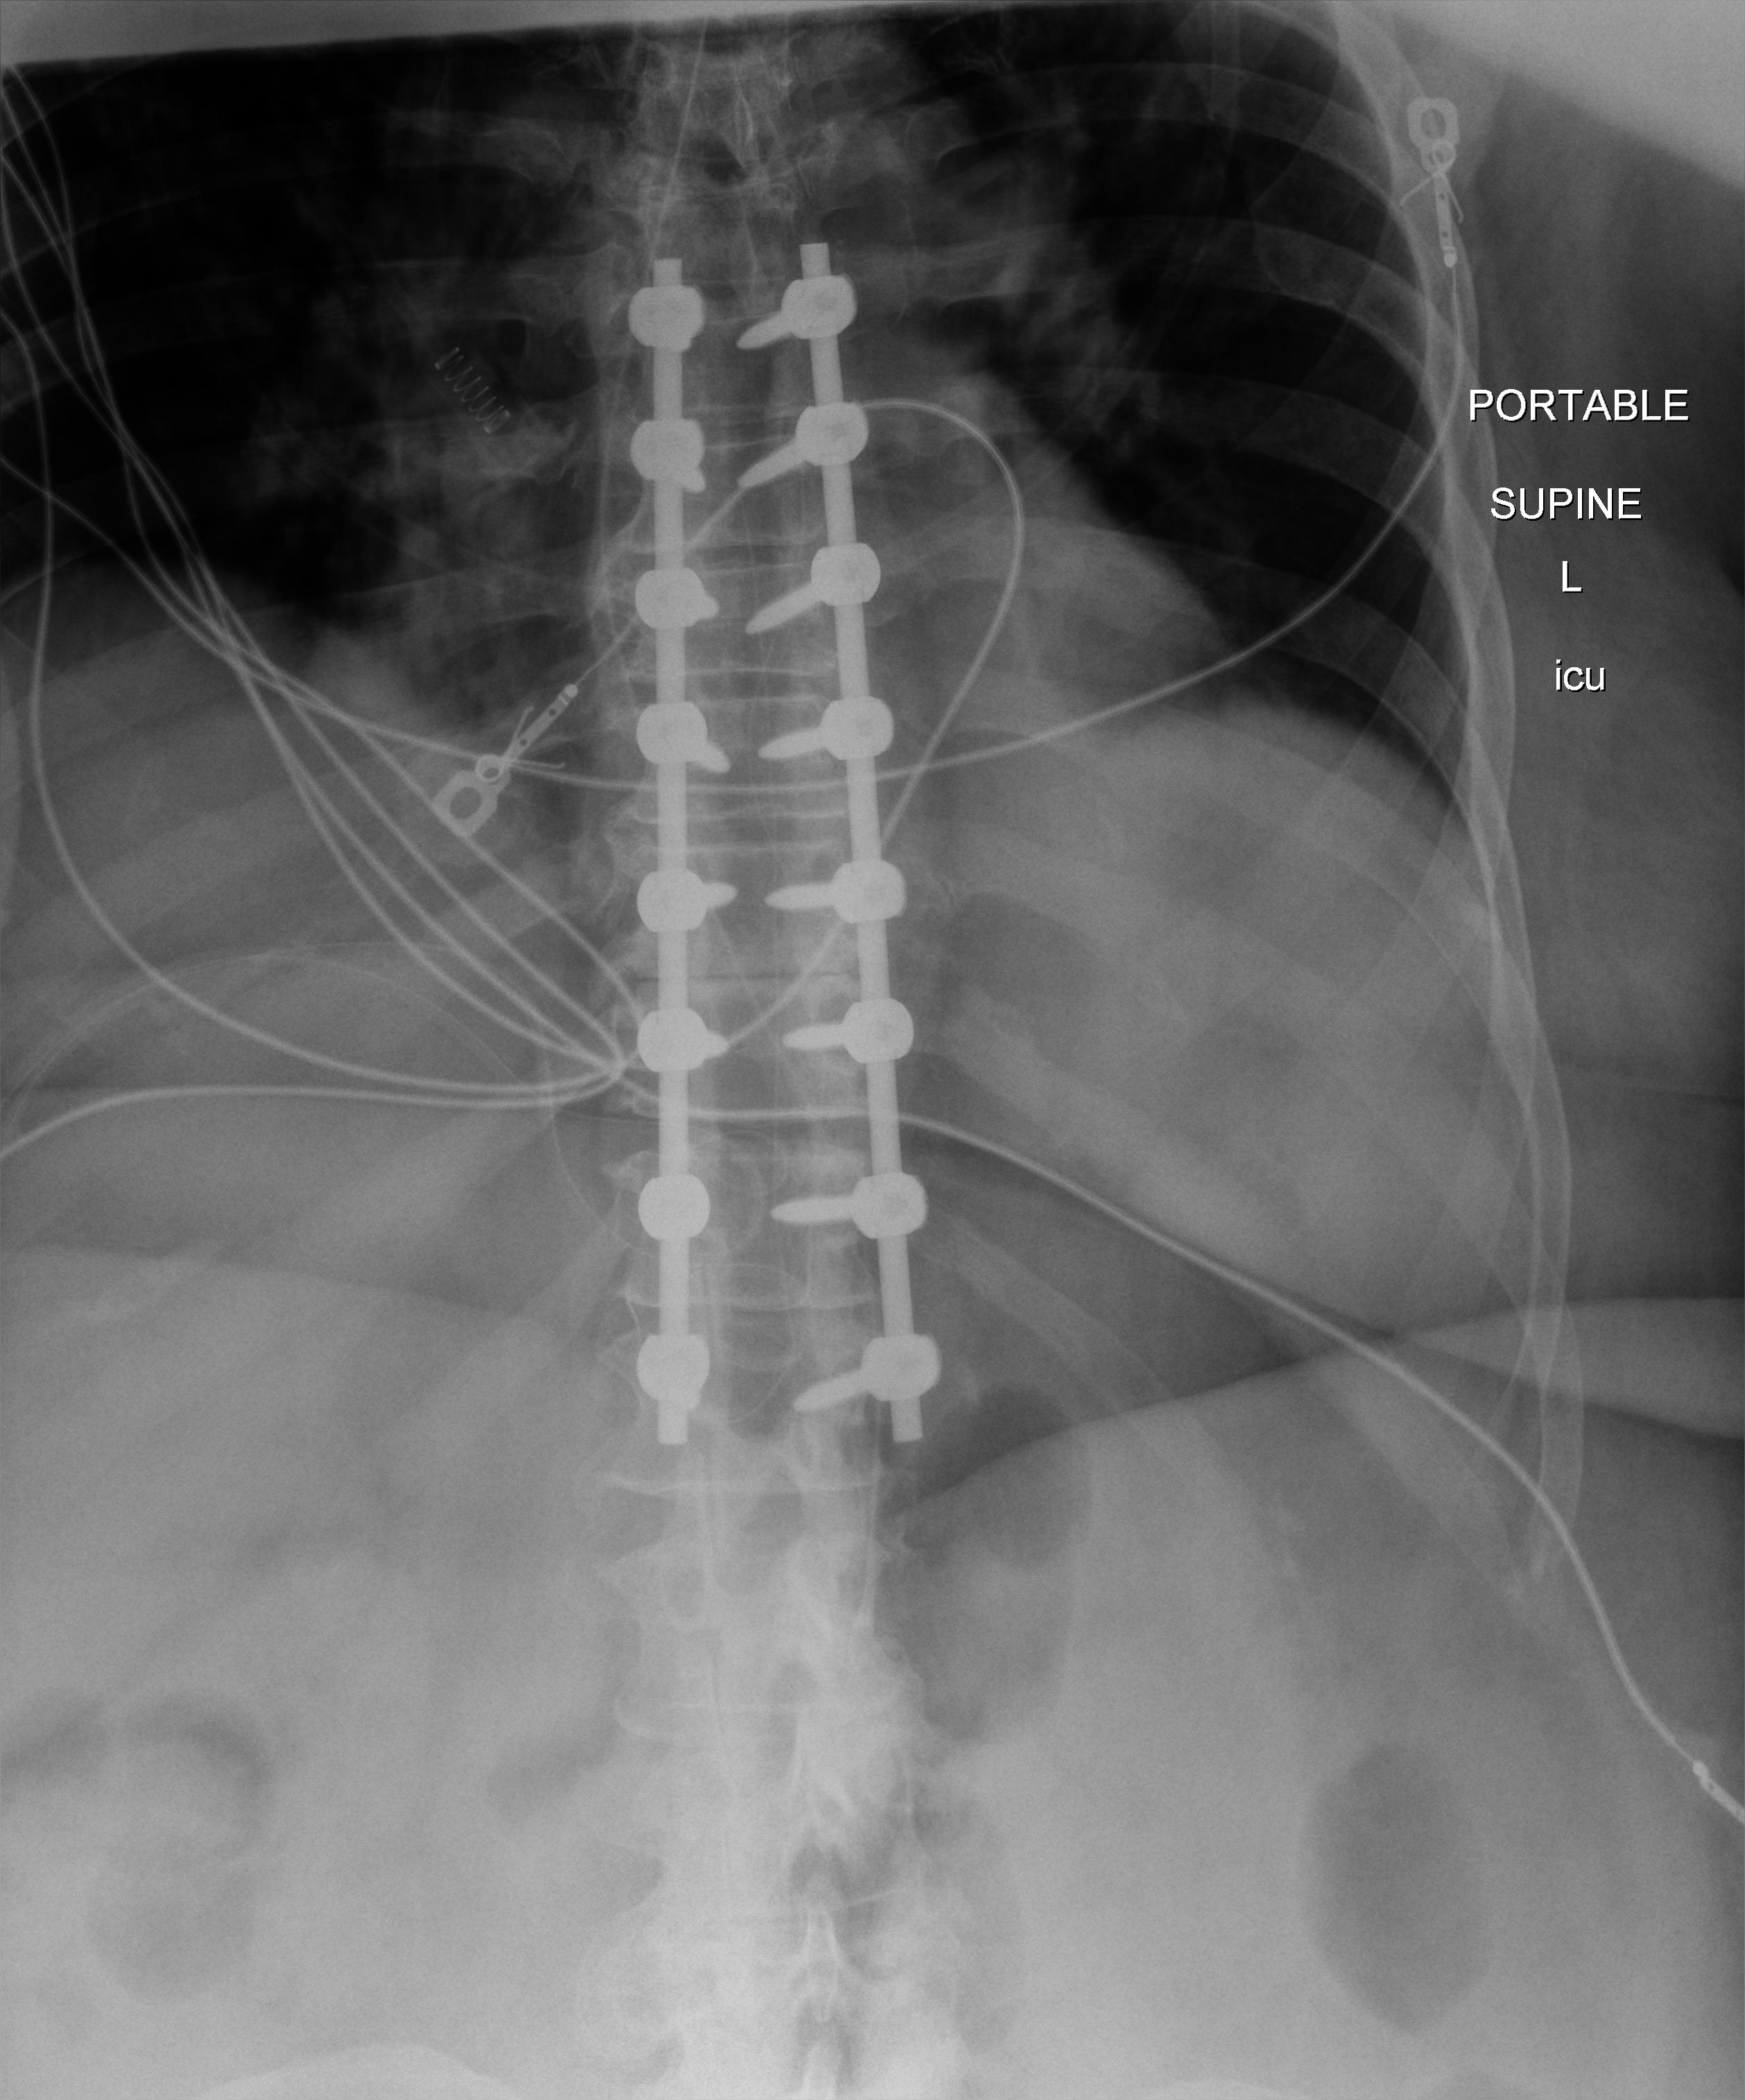
View: AP
Implant manufacturer: nuvasive reline